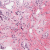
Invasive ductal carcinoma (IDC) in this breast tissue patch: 1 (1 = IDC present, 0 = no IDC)